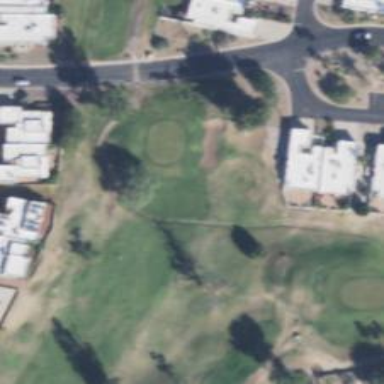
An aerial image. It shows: Path for both roads and golfers.